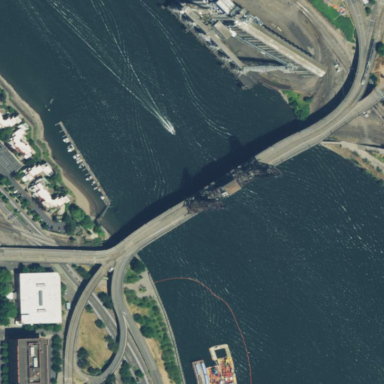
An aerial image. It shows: Truss bridge structure.